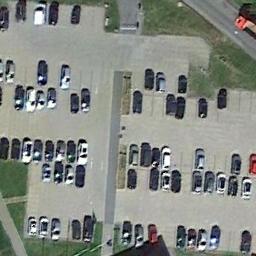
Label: parking_lot